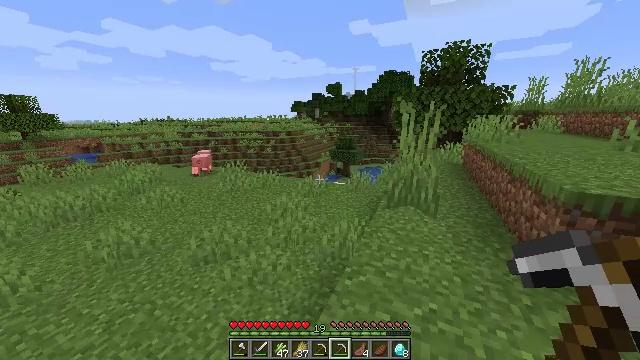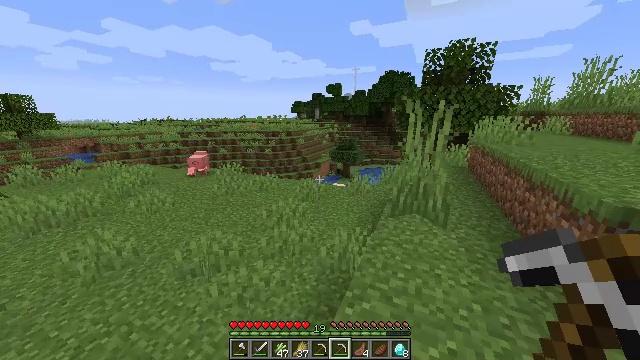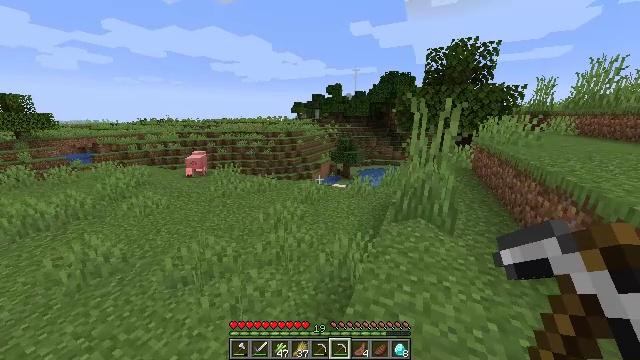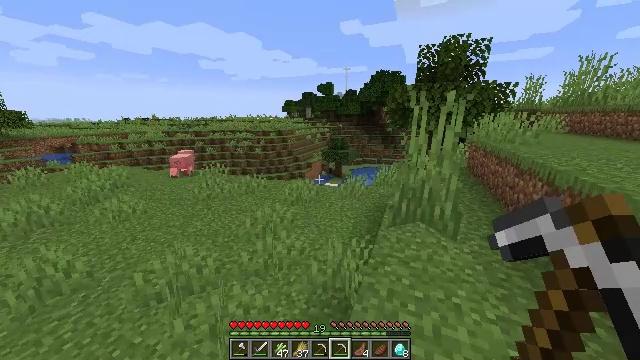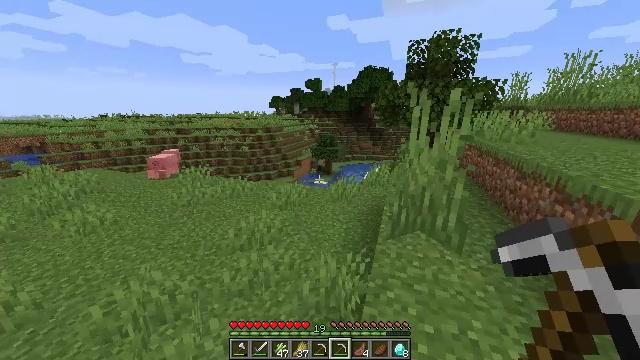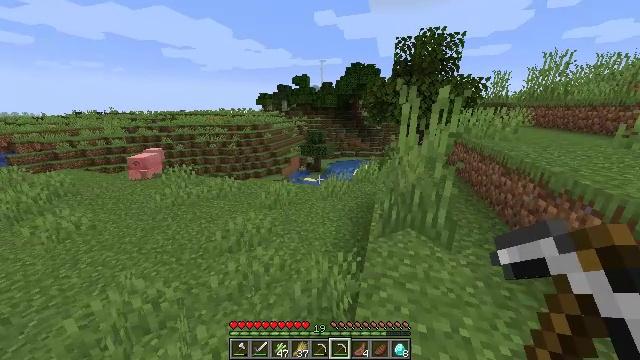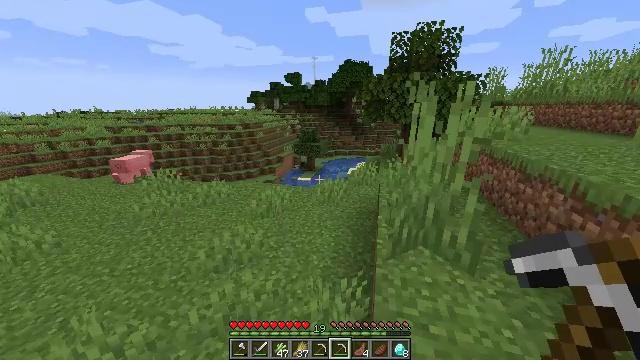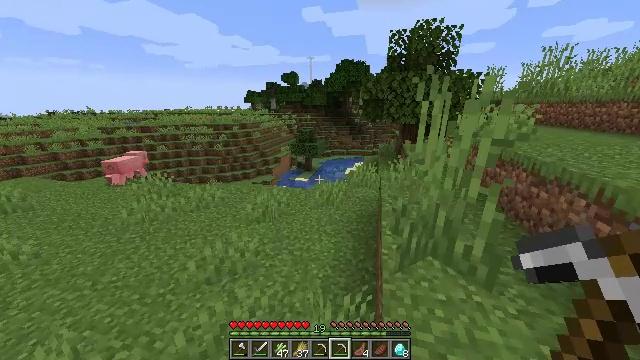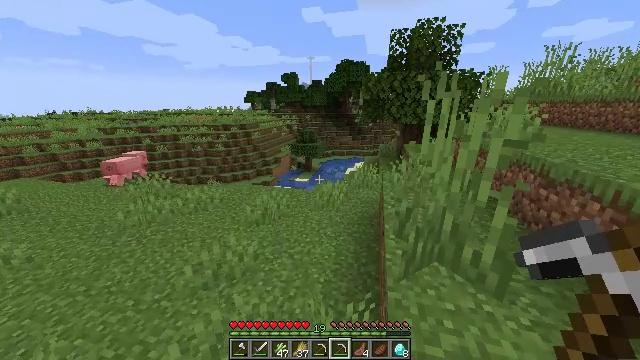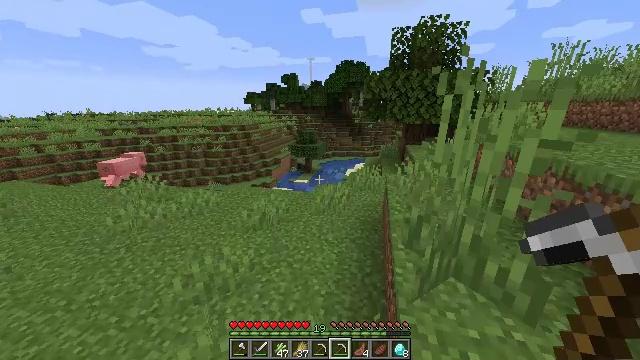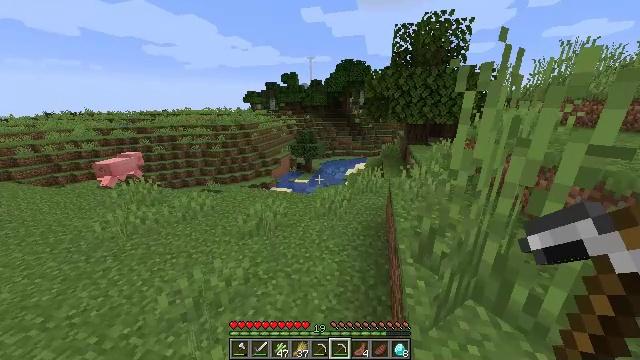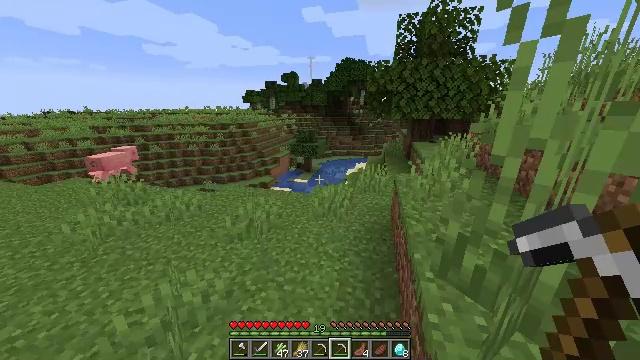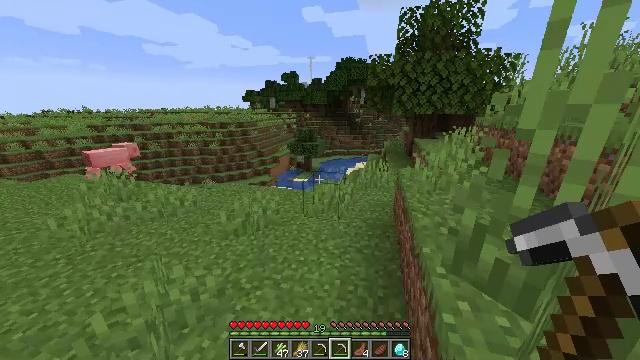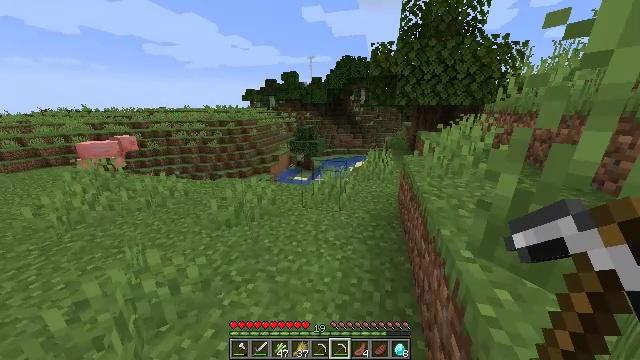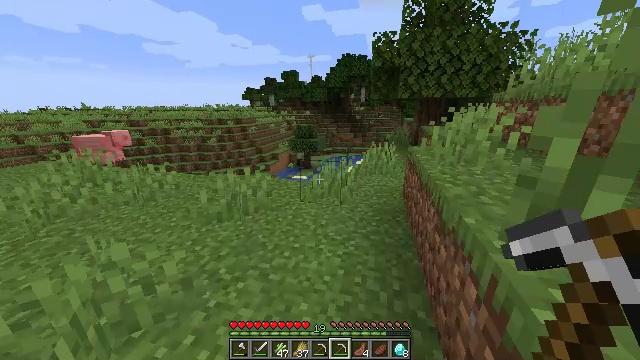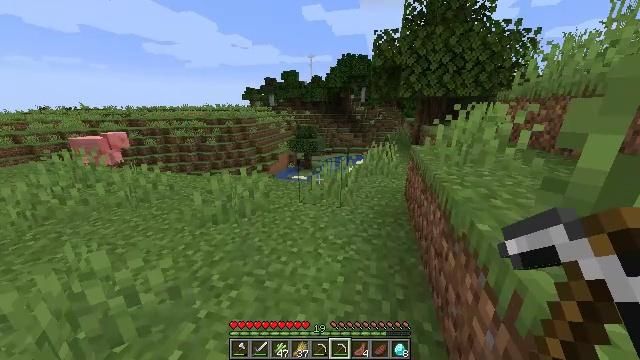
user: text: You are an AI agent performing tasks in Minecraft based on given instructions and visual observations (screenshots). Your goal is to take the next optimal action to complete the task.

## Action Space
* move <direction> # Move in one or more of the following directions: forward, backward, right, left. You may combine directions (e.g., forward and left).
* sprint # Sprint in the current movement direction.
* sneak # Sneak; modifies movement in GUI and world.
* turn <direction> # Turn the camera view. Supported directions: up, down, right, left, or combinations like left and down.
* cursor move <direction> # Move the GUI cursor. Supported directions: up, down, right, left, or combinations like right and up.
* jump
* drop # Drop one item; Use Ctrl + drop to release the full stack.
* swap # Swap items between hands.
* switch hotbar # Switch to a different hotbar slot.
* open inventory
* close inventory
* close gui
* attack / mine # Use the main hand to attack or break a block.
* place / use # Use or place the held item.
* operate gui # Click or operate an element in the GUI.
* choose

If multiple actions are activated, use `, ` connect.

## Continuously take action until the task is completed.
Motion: motion action
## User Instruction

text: Break the bee nest from a tree.
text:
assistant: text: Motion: move forward, sprint
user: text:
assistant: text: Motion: move forward, sprint
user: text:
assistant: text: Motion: move forward, sprint, turn right
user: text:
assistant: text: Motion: move forward, sprint, turn right
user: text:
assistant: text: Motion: move forward, sprint, turn right
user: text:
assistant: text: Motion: move forward, sprint, turn right
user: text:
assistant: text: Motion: move forward, sprint
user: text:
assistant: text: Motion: move forward, sprint
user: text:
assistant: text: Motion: move forward, sprint
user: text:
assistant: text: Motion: move forward, sprint
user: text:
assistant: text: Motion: move forward, sprint
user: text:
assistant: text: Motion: move forward, sprint
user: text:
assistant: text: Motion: move forward, sprint
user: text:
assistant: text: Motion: move forward, sprint
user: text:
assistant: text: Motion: move forward, sprint
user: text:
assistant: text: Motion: move forward, sprint
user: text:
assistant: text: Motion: move forward, sprint
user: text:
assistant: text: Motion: move forward, sprint
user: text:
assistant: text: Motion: move forward, sprint
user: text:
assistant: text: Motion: move forward, sprint
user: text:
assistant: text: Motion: move forward, sprint
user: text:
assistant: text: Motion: move forward, sprint
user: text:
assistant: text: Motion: move forward, sprint
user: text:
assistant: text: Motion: move forward, sprint
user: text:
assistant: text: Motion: move forward, sprint
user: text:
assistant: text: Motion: move forward, sprint
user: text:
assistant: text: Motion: move forward, sprint
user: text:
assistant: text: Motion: move forward, sprint
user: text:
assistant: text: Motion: move forward, sprint
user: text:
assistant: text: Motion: move forward, sprint